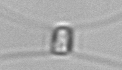
Label: Chaetoceros_similis